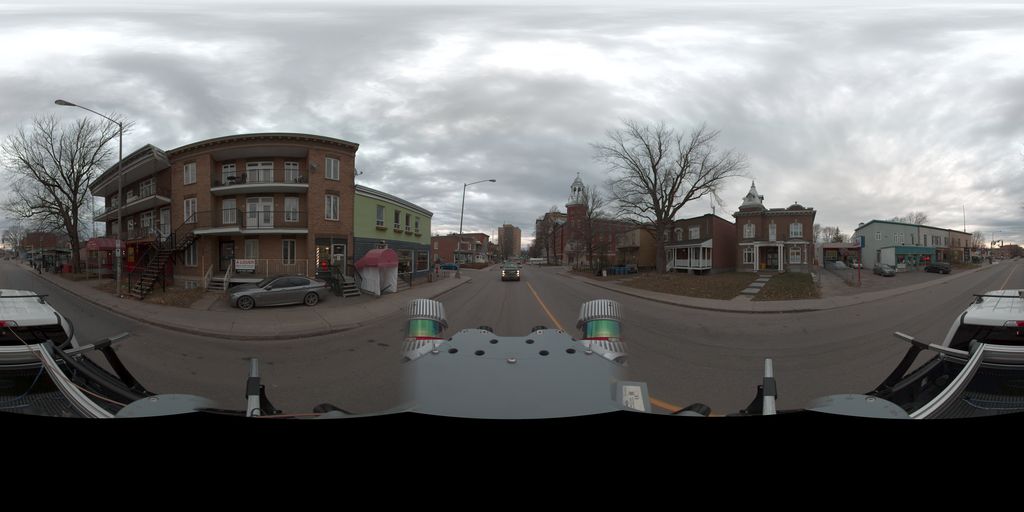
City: quebec_city